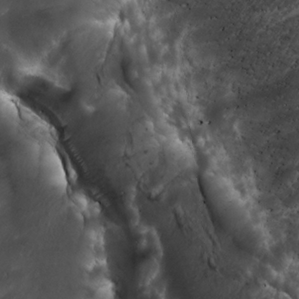
Label: non_frost